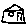
Label: house